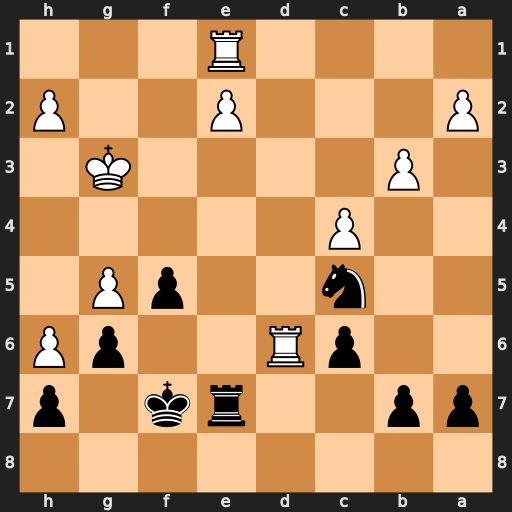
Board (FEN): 8/pp2rk1p/2pR2pP/2n2pP1/2P5/1P4K1/P3P2P/4R3
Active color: b
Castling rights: -
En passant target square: -
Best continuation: Ne4+ Kf3 Nxd6